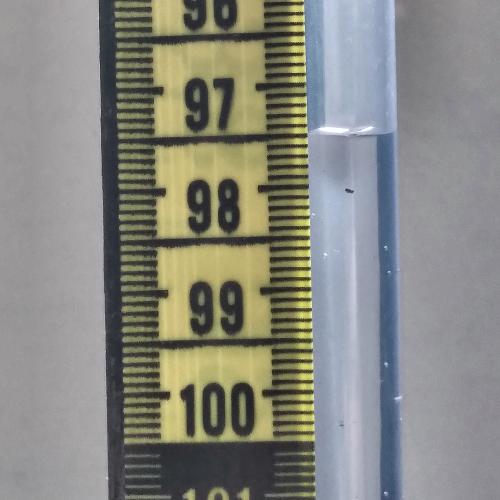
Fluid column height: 97.5 cm